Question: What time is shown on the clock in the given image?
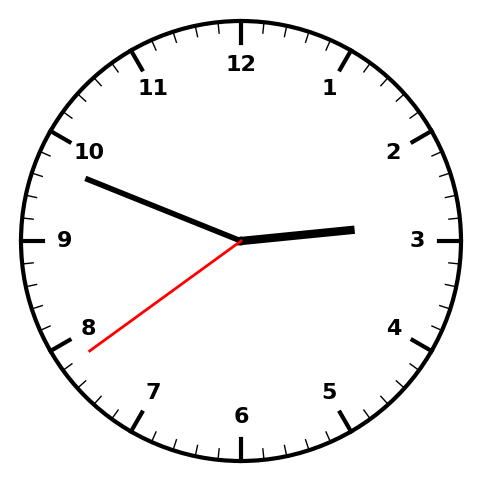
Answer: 02:48:39